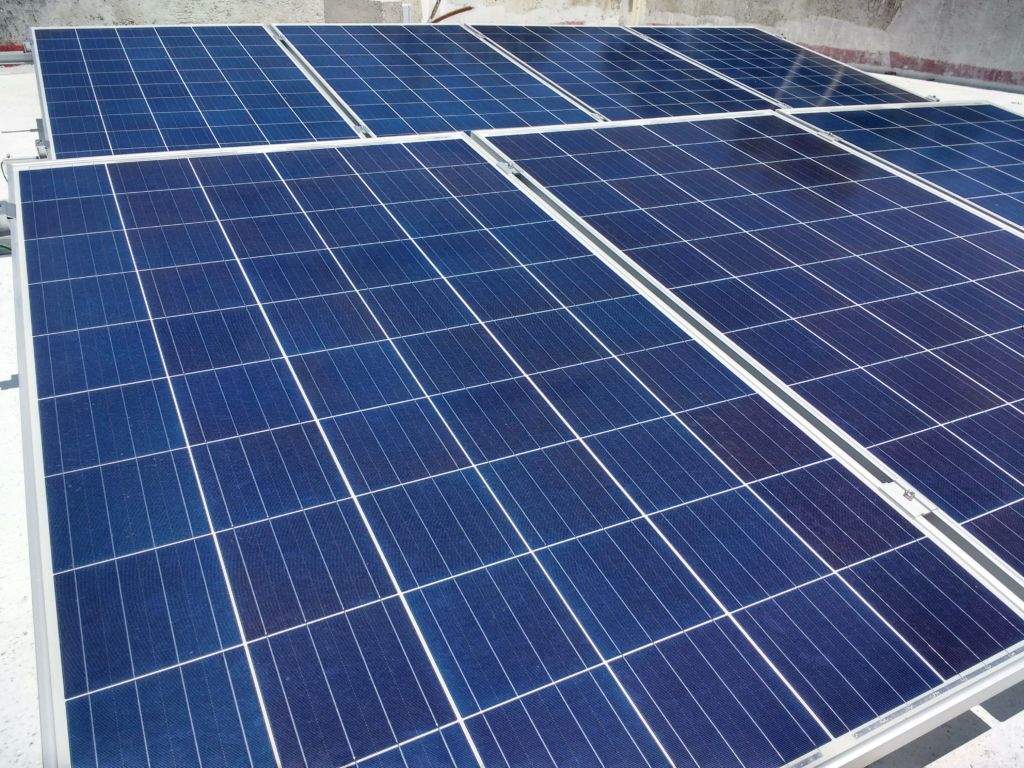
Label: Clean